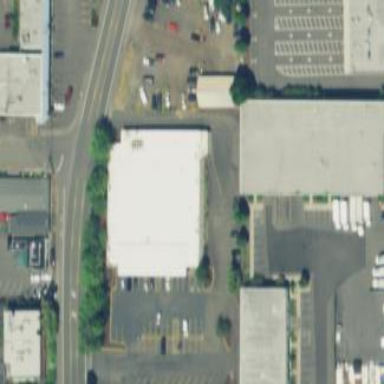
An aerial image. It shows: Retail area.